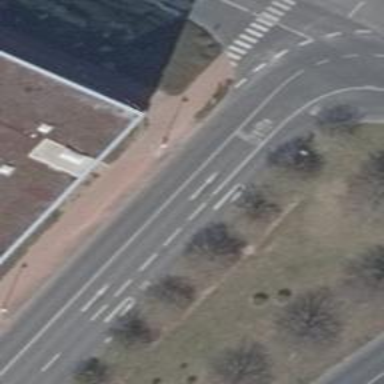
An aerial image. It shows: Asphalt road designated for service vehicles.